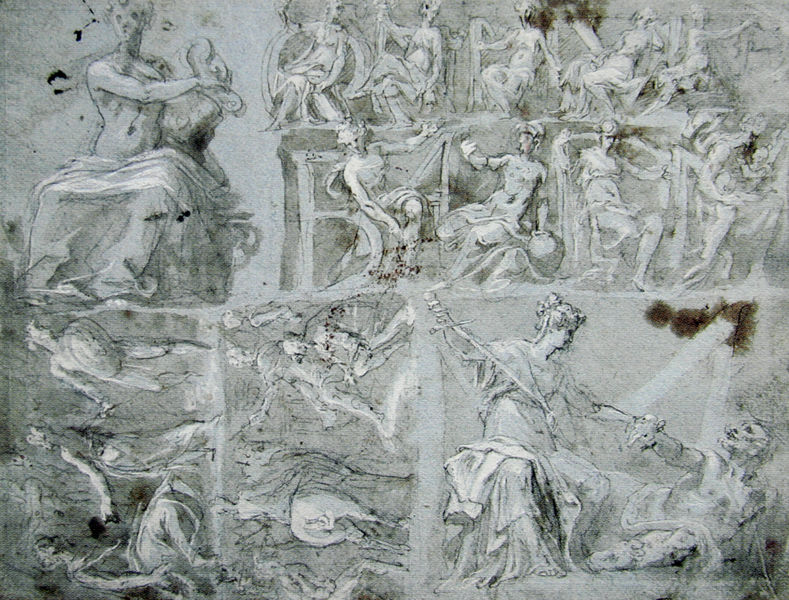
Titel: Von Taddeo Zuccari bemalte Fassade mit goldenen Buchstaben
Standort: Paris
Institution: Fondation Custodia
Schlagwörter: akt, blau, kampf, mann, nackt, weiß, akte, frauen, menschen, sitzen, bewegung, braun, frau, frisur, geste, grau, haar, kleid, kreide, männer, profil, schwarz, skizze, szene, zeichnung, tier, tuch, malerei, arm, barock, falten, knoten, mord, stein, tod, tot, gesten, hände, felder, kirche, boden, gewand, haare, sitzend, stoff, gewänder, musik, musiker, renaissance, pferd, pferde, reiter, engel, krug, skulptur, vase, reiten, relief, dutt, schrift, seitlich, bilder, papier, liegen, studie, grafik, graphik, figuren, rad, schlacht, zerstörung, soldaten, thron, muse, liegend, freude, name, schild, tusche, gefäß, antike, lendentuch, kohle, schwert, text, waffen, buchstaben, soldat, waffe, reihe, bleistift, degen, helm, entwurf, mythologie, personifikation, göttin, tinte, gestalten, fleck, flecken, fries, skulpturen, statuen, singen, sterben, götter, teufel, amazone, griechisch, lust, nymphe, dolch, krieger, musen, richtung, plan, laute, entwürfe, vorlage, skizzen, allegorien, szenen, berührung, erstechen, römisch, göttinnen, papyrus, aktion, personifikationen, narrativ, gebraucht, gekippt, pergamon, maiuskeln, zustoßen, goßbuchstaben, b, a, enturf, nattativ